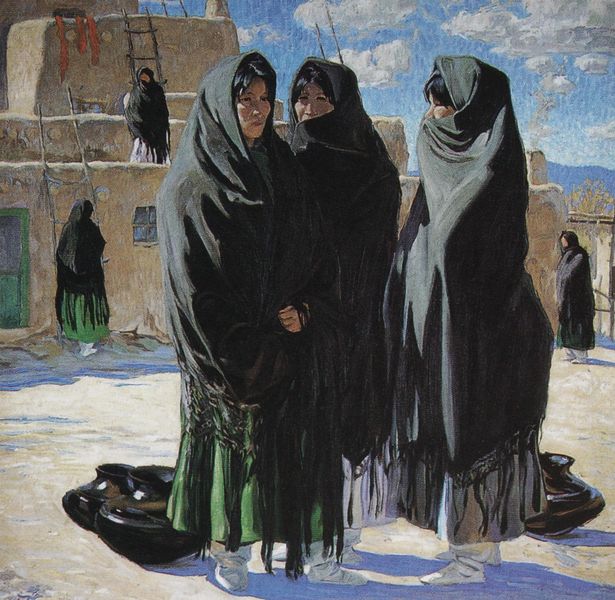
Titel: Taos Girls
Künstler: Walter Ufer
Standort: Santa Fé (NM)
Institution: Santa Fé Collection of Southwestern Art
Schlagwörter: berg, blau, gemälde, gruppe, hand, himmel, schatten, umhang, wasser, weiß, wolken, frauen, grün, impressionismus, landschaft, menschen, mädchen, ocker, sand, braun, fenster, frau, grau, haar, hell, holz, kleid, kleider, licht, schwarz, tür, gebäude, haus, rot, schal, schleier, schnee, tuch, wolke, beige, gespräch, malerei, rock, gesichter, architektur, arm, falten, gesicht, inkarnat, stein, trauer, bildnis, öl, häuser, kalt, gitter, hütte, sonne, boden, wole, fransen, haare, mantel, realismus, tücher, drei, gewänder, mittelscheitel, scheitel, traurig, ton, vase, japan, sommer, fassade, süden, röcke, schuhe, lehm, afrika, gebirge, sonnenlicht, wüste, dorf, hof, hütten, winter, amerika, platz, leiter, falte, kopftuch, vasen, socken, warten, stola, tor, töpfe, orient, kälte, nonne, stiefel, china, arabisch, krüge, blauer himmel, toga, umhänge, lichtquelle, himel, sechs, umhüllt, verhüllt, gefäße, israel, verschleiert, stockwerke, kannen, arabien, islam, gewölk, drei frauen, tonkrug, ägypten, franse, südlich, verhüllung, völkerkunde, juden, indianer, tonkrüge, moslem, leitern, altertum, schaal, lehmbauten, burka, südamerika, afghanistan, hüllen, zusammenstehen, betrübt, muslima, algerien, fremd, jemen, peru, anden, hei, muslimen, decken schuhe, lehmhütten, pueblo, lehmhaus, tschador, ars, pueblo-indianer, umschagtuch, leitet